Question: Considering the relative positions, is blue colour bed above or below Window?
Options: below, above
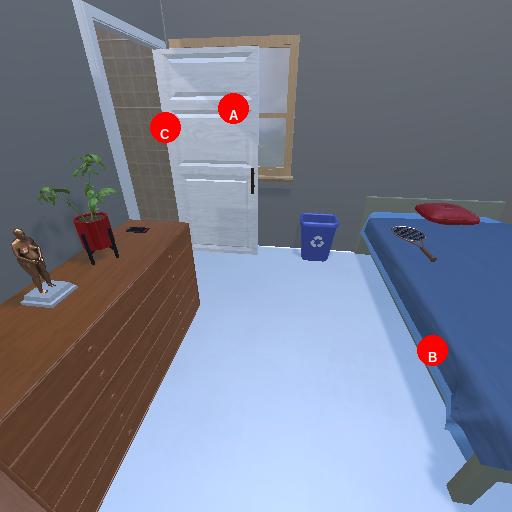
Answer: below